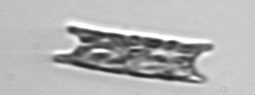
Label: Eucampia